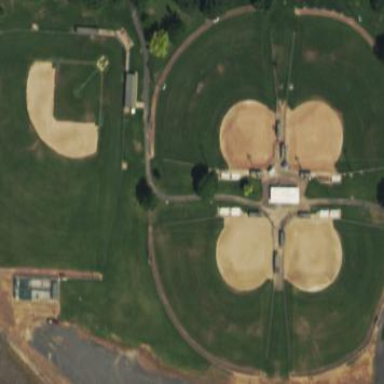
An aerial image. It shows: Softball pitch for baseball enthusiasts.